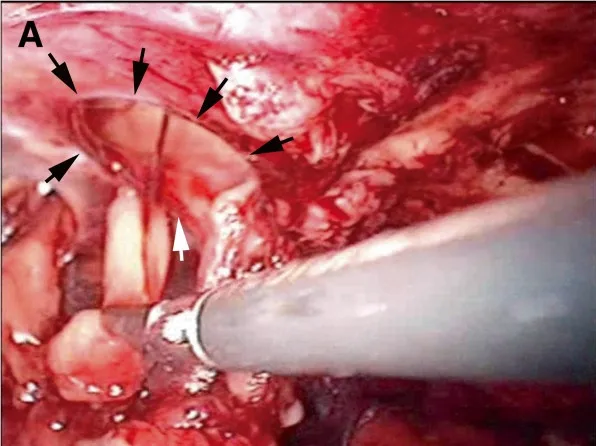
Intraoperative images of the hernia repair. (A) Detachment of extraperitoneal adipose tissue and exposure of the fascia defect (black arrows) at the initial stage of hernia repair.
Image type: medical_photograph (other_medical_photograph)